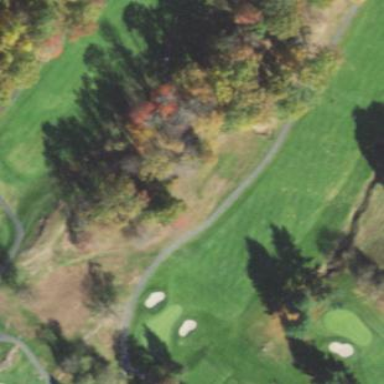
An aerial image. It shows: Green golf area with grass land use.